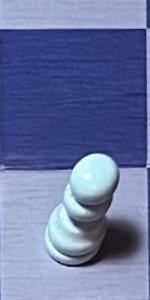
Label: Pawn_White